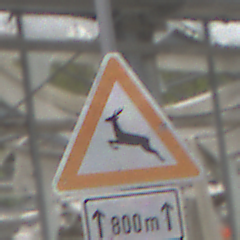
Verkehrszeichen: WildwechselRechts
Zusatzzeichen unten: LaengeEinerStrecke1
Umgebung: Roofed, Special
Tageszeit: Midday
Wetter: Overcast
Licht: Natural
Jahreszeit: NotSpecified
Kontrast: LowContrast